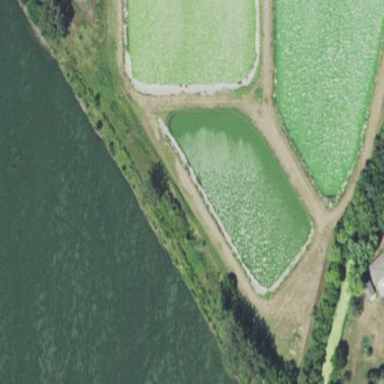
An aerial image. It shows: Reservoir containing sewage water.